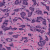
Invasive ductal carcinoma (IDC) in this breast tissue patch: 1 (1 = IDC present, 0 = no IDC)